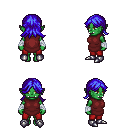
a pixel art fantasy rpg character, female body template, orc, green skin, maroon tunic, red pants, blue loose hair, white cloth bandages, metal boots, four views (front, back, left, right), 2x2 character sprite sheet, small pixel art, hard edges, no anti-aliasing